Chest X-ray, AP view. Patient: 12 years old, sex M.
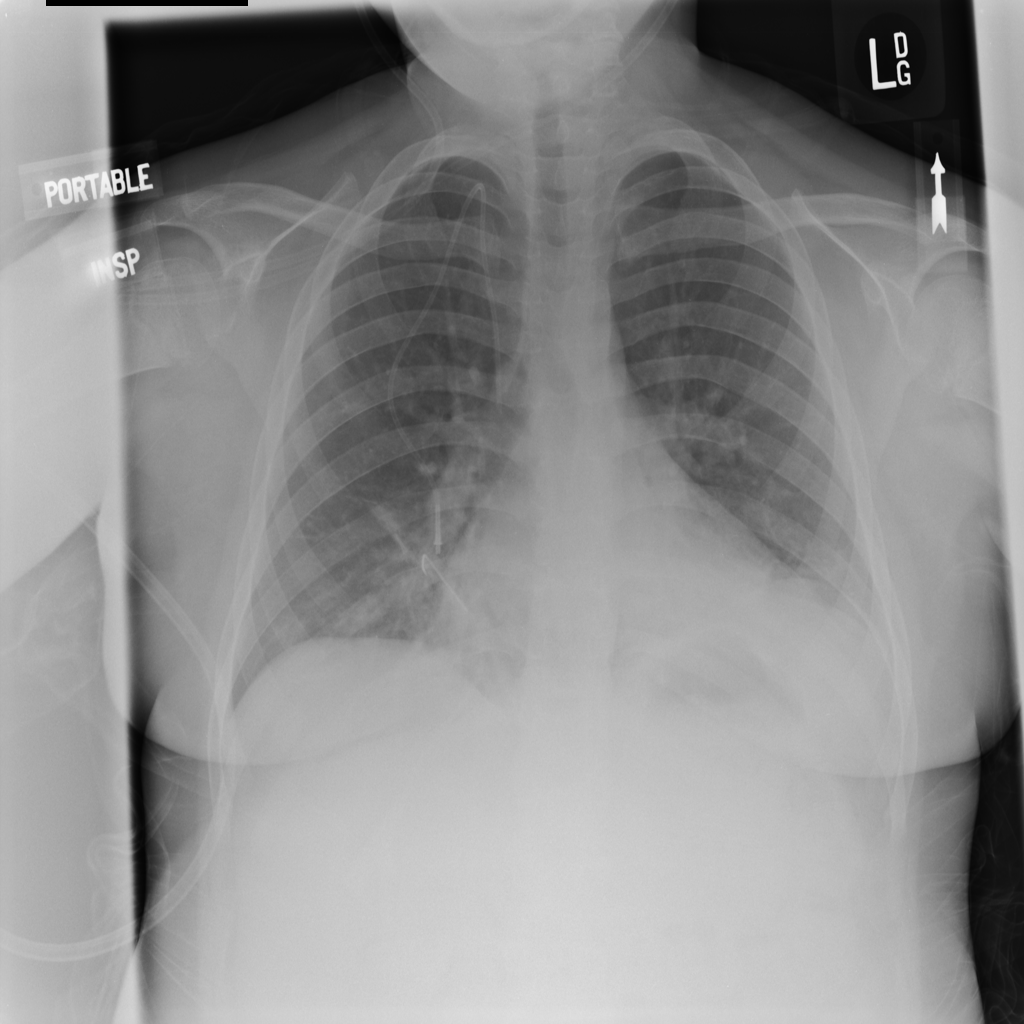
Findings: Atelectasis